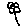
Label: flower